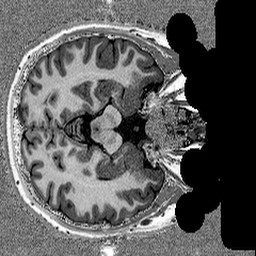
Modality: UNIT1
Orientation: axial
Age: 28
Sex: male
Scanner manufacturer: siemens
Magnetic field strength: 3 T
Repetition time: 5 s
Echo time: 0.00298 s